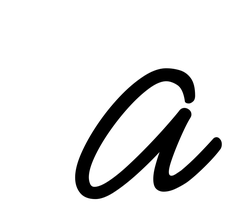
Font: MeowScript-Regular